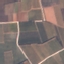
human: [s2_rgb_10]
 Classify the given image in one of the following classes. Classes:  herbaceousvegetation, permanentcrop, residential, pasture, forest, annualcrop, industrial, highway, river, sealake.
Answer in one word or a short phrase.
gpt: PermanentCrop